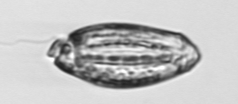
Label: Katodinium_or_Torodinium